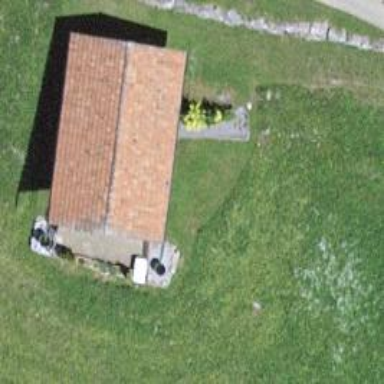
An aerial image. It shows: Stable building.